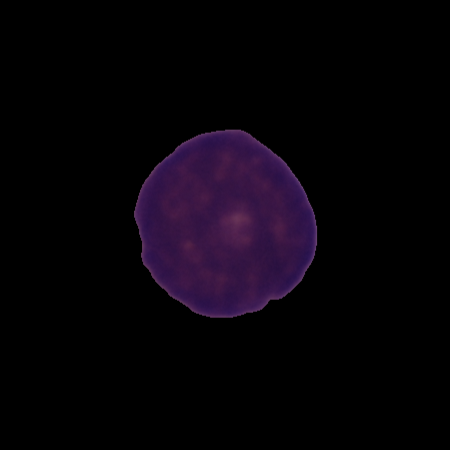
Label: cancer